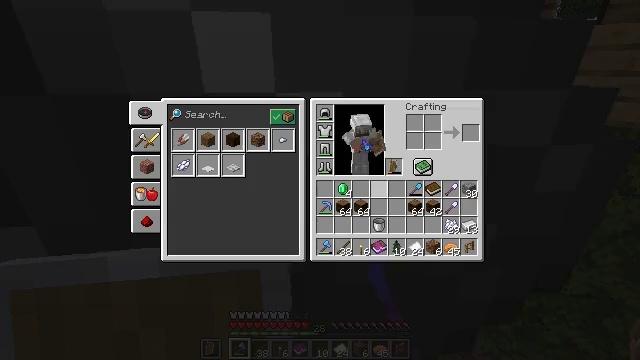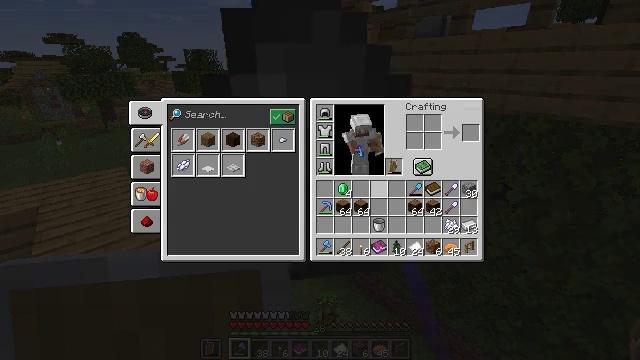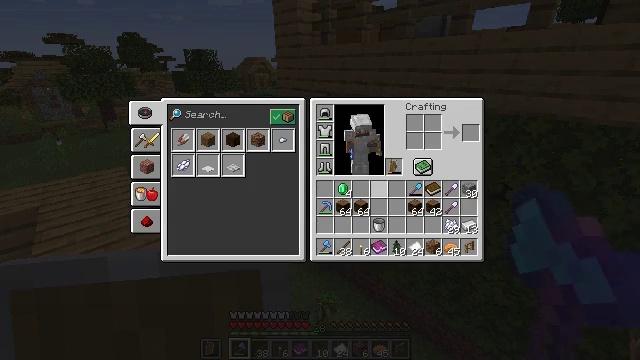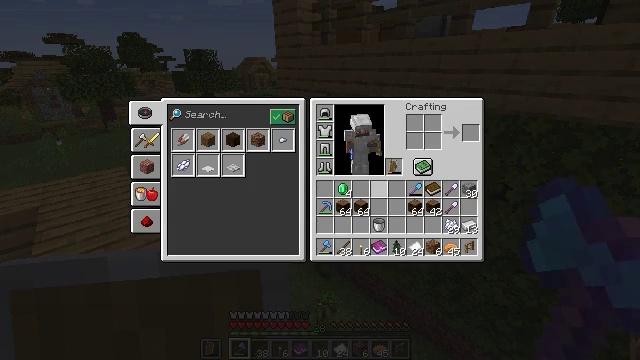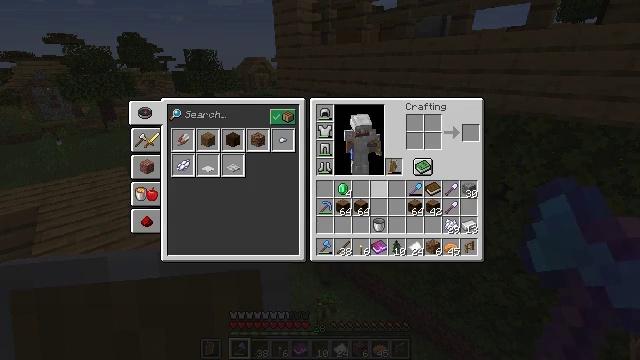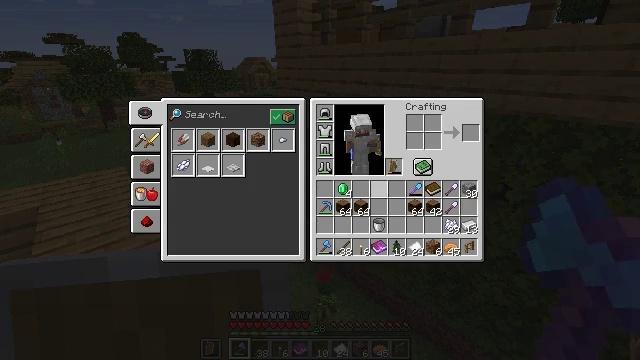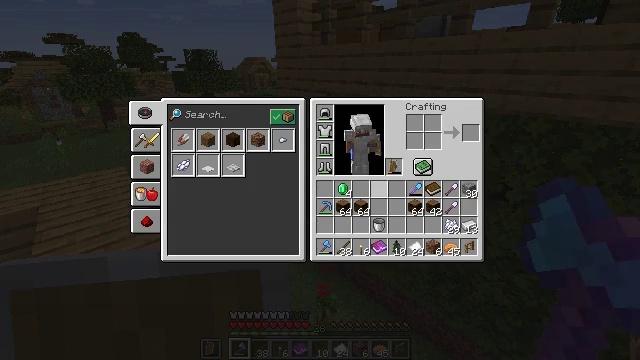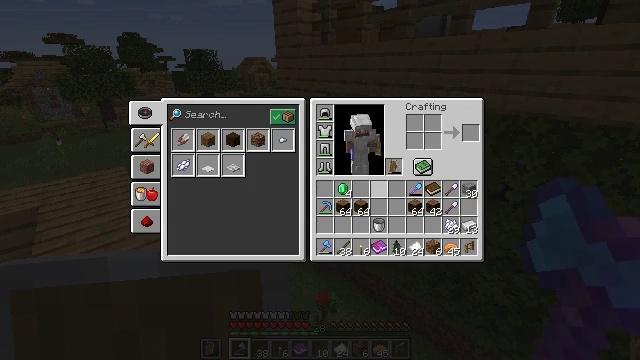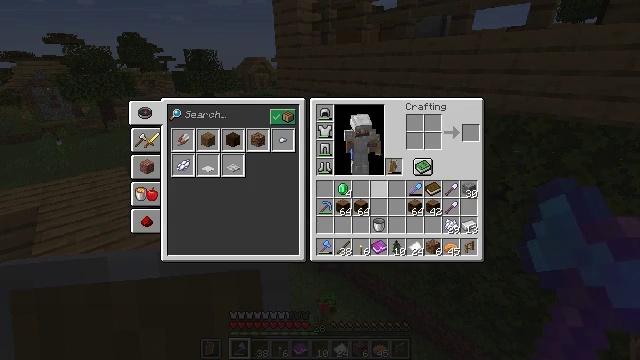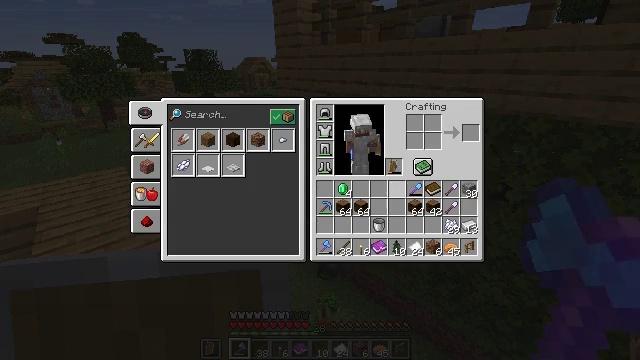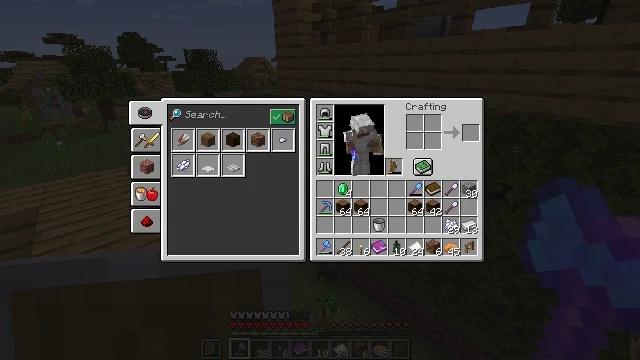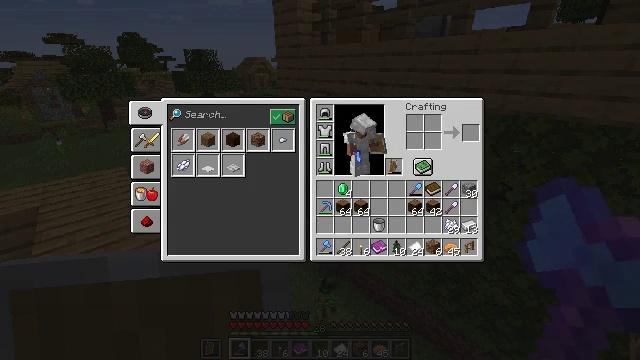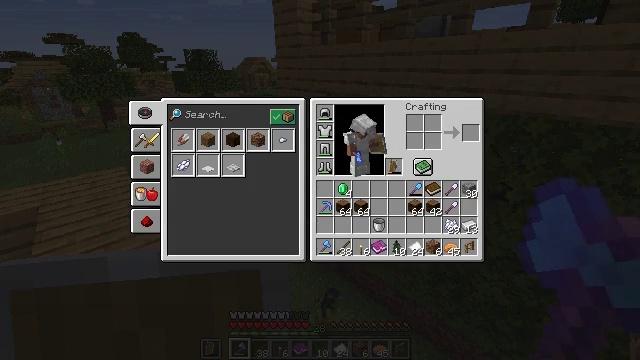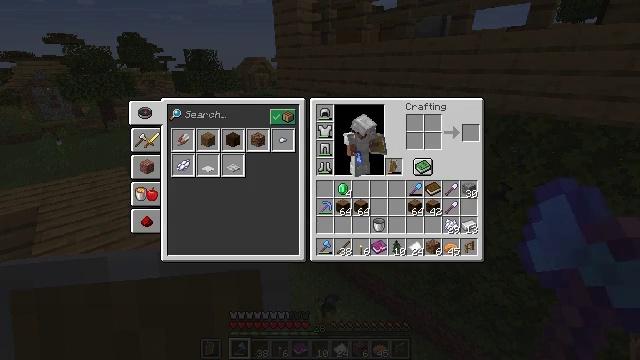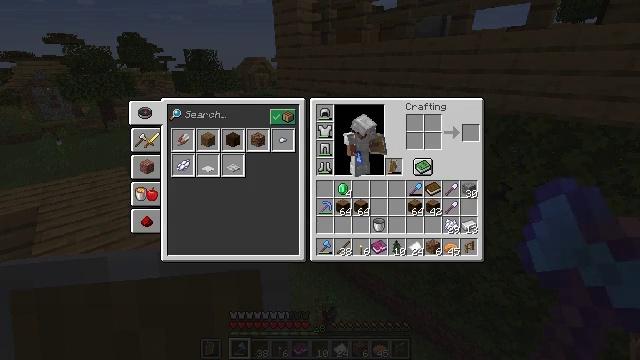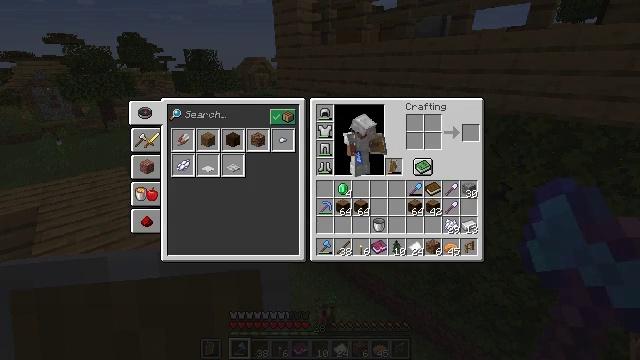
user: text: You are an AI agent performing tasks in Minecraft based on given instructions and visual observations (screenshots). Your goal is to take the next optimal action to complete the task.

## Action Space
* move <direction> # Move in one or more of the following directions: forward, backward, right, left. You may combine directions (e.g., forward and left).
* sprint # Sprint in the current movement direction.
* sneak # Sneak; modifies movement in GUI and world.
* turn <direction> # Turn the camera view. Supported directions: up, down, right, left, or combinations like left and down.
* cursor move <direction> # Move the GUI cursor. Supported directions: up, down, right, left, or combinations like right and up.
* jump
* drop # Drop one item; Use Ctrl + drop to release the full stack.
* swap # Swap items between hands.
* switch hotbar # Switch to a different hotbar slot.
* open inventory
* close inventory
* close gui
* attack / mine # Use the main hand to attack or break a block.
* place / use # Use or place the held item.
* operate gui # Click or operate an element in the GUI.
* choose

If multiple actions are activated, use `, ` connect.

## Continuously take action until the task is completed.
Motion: motion action
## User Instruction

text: Remove an iron shovel from the inventory.
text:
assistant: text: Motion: sprint, open gui
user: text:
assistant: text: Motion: sprint
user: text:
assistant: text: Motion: sprint
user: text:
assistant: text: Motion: sprint
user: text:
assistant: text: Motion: sprint
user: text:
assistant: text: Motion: sprint
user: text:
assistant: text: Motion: sprint
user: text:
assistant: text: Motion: sprint
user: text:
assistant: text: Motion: sprint, cursor move right and down
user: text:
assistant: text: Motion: sprint, cursor move right and down
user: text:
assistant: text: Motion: sprint, cursor move right and down
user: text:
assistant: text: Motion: sprint, cursor move down
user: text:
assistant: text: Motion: sprint
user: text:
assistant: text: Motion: sprint, cursor move left and up
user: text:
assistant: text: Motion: sprint, cursor move left and up
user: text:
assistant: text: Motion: sprint
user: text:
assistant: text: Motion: sprint
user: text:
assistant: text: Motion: sprint, cursor move left
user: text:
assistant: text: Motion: sprint, cursor move left
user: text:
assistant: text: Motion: sprint, cursor move left
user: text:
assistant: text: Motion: sprint
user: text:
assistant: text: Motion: sprint
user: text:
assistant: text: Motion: sprint
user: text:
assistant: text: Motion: sprint, cursor move right
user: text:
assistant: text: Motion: sprint, cursor move right
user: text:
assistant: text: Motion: sprint
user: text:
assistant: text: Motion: sprint
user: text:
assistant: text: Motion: sprint, drop
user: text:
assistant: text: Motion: sprint, cursor move up, drop
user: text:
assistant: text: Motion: sprint, drop